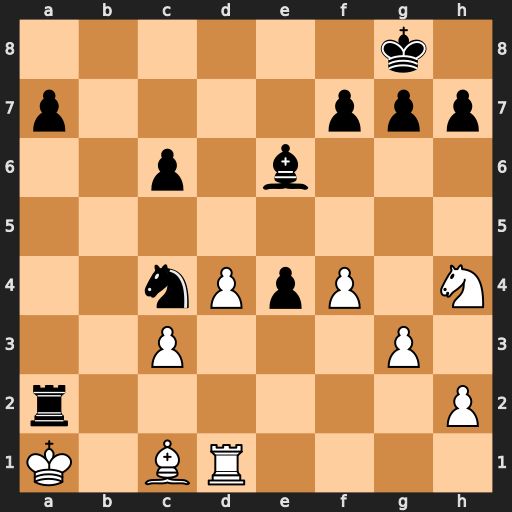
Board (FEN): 6k1/p4ppp/2p1b3/8/2nPpP1N/2P3P1/r6P/K1BR4
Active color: w
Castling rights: -
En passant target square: -
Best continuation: Kxa2 Ne3+ d5 Nxd1 dxe6